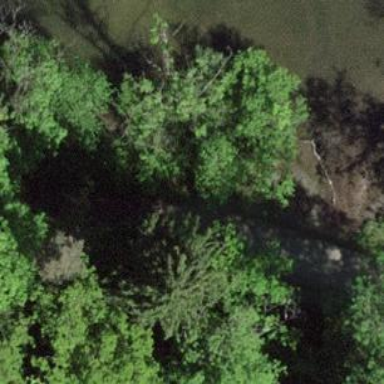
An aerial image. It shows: Footway bridge.